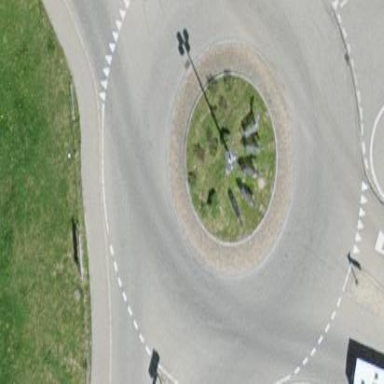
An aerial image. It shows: Secondary road made of asphalt leading to roundabout.